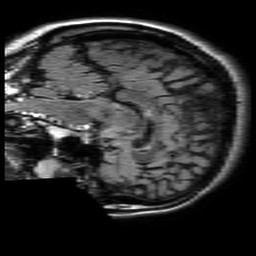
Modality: FLAIR
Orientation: sagittal
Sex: female
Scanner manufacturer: philips
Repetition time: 11 s
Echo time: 0.125 s